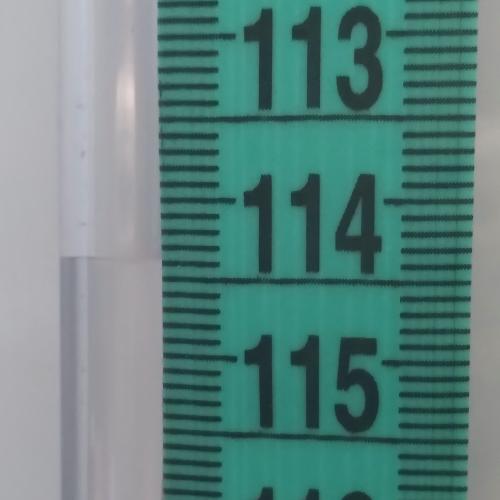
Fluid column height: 114.4 cm